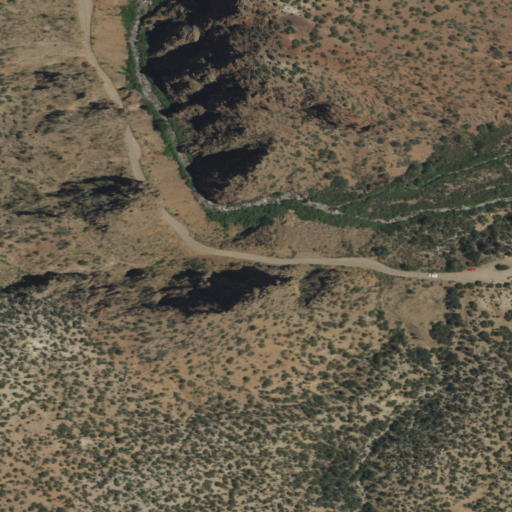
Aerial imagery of valley in New Mexico named Guadalupe Box containing shrub, evergreen forest, and woody wetlands